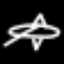
Label: airplane